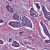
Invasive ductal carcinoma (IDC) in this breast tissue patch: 1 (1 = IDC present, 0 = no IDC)